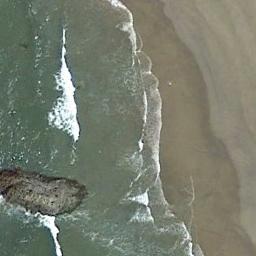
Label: beach